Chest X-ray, AP view. Patient: 47 years old, sex M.
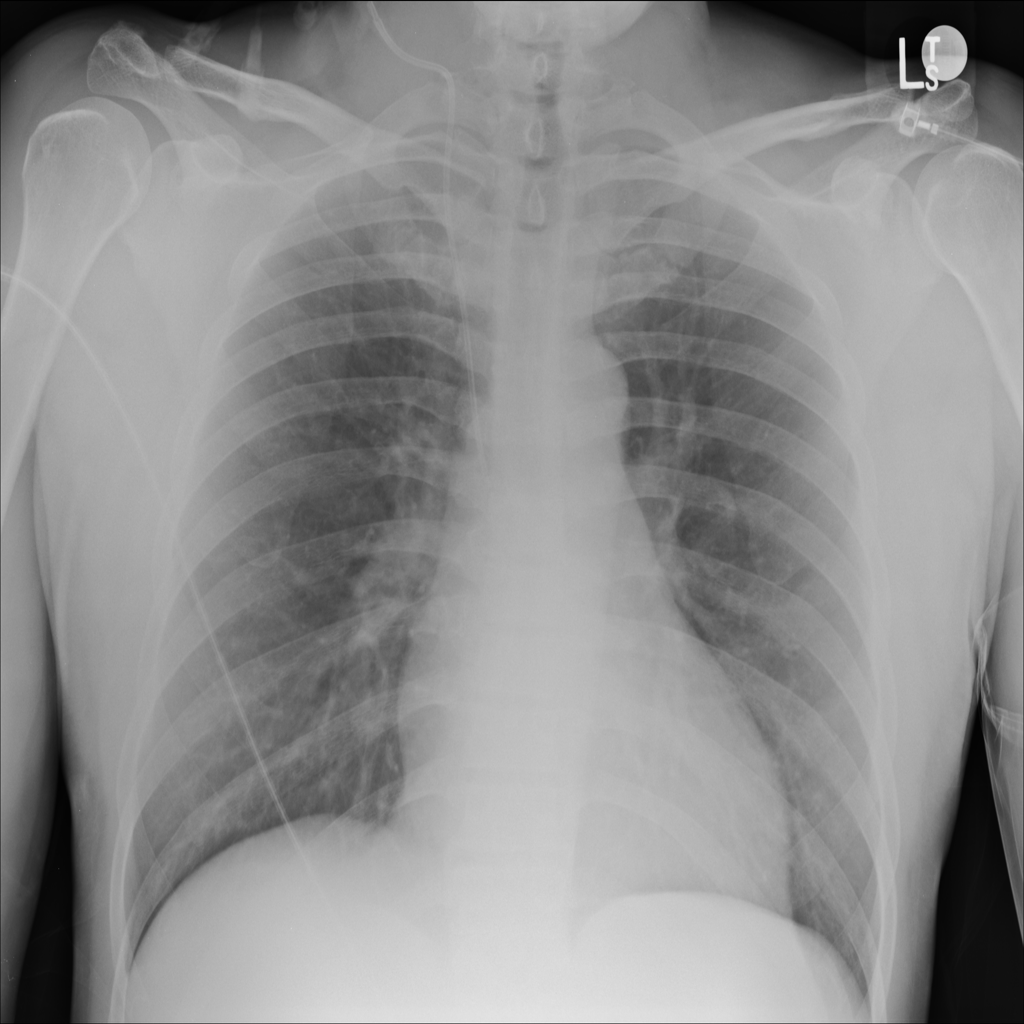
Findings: No Finding